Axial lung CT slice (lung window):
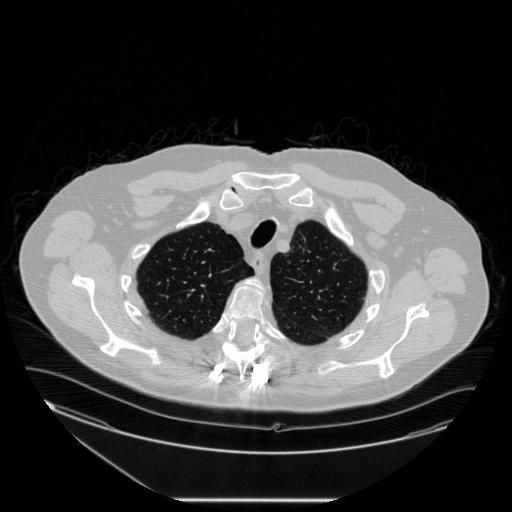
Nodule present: no